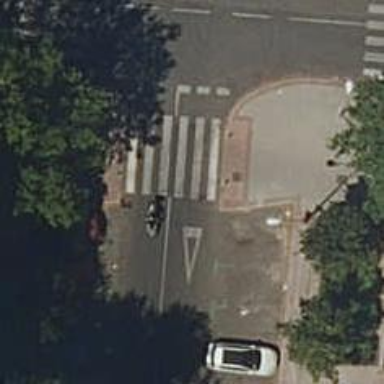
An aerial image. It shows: Uncontrolled road crossing.